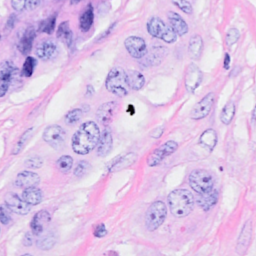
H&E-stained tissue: Breast